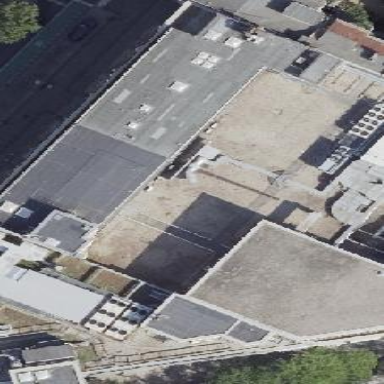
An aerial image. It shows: Part of building.